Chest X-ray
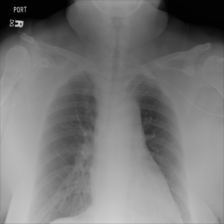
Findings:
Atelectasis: negative
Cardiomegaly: negative
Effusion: negative
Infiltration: negative
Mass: negative
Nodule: negative
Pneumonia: negative
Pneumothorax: negative
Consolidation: negative
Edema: negative
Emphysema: negative
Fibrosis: negative
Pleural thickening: negative
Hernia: negative